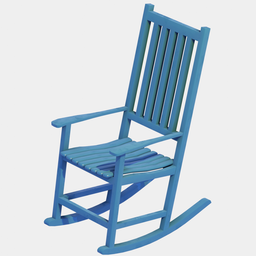
Label: furniture